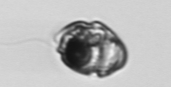
Label: Proterythropsis